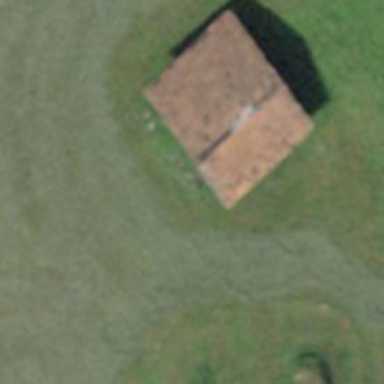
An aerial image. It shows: Barn.